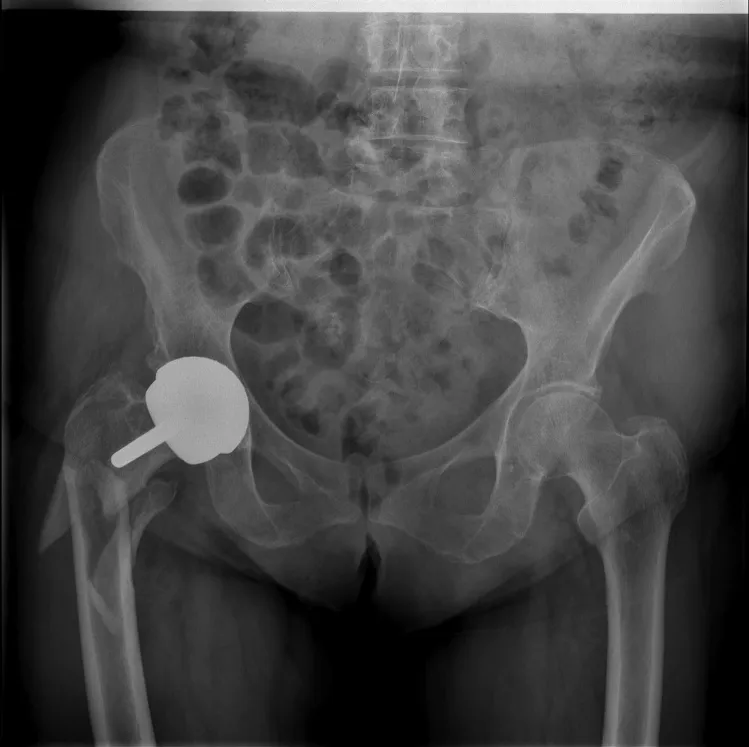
Periprosthetic fracture.
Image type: radiology (x_ray)